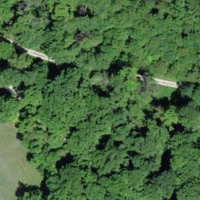
EUNIS habitat code: 41
Species observed at this site:
Lathyrus vernus
Melittis melissophyllum